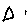
Label: triangle